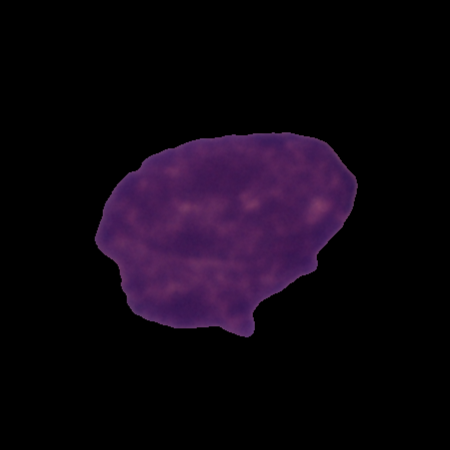
Label: cancer